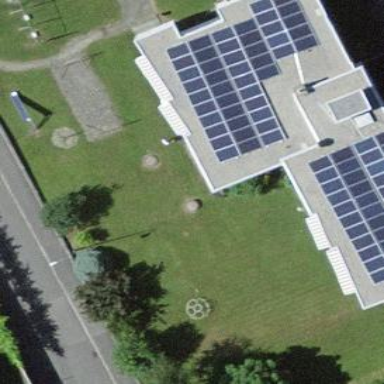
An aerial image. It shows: Solar photovoltaic panel generator.